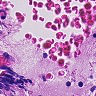
Metastatic tissue present: no